Рассмотрим одноатомный идеальный газ в количестве $n~\text{моль}$, который необходимо перевести из начального состояния $A(p_A,V_A,T_A)$ в конечное состояние $B(p_B=p_A,V_B=2V_A,T_B)$, как показано на рисунке.
Существует ли такой процесс, приводящий из $A$ в $B$, что в нём подведённая к газу теплота равна изменению его внутренней энергии?
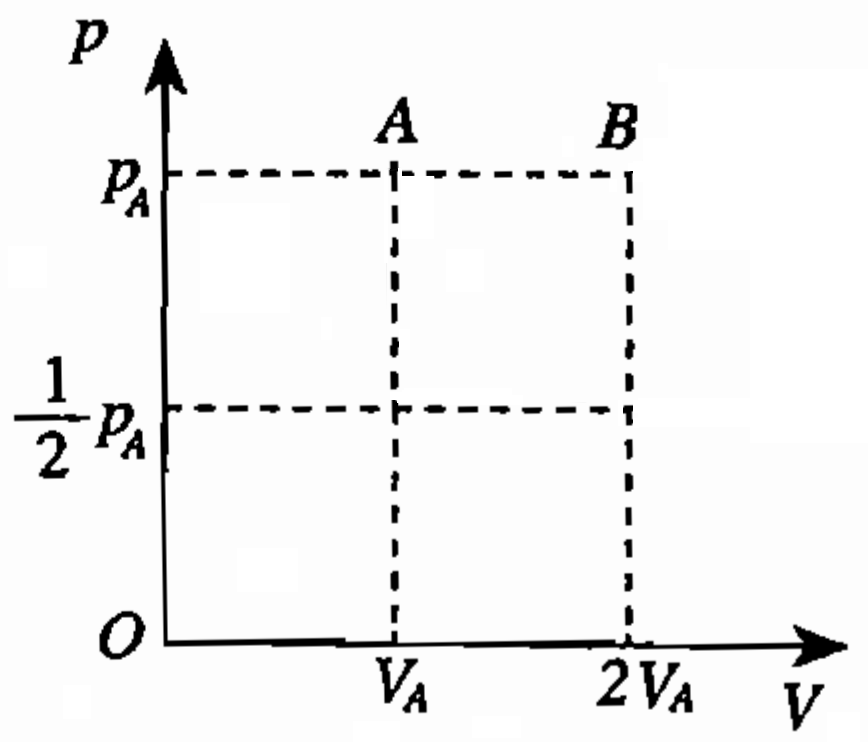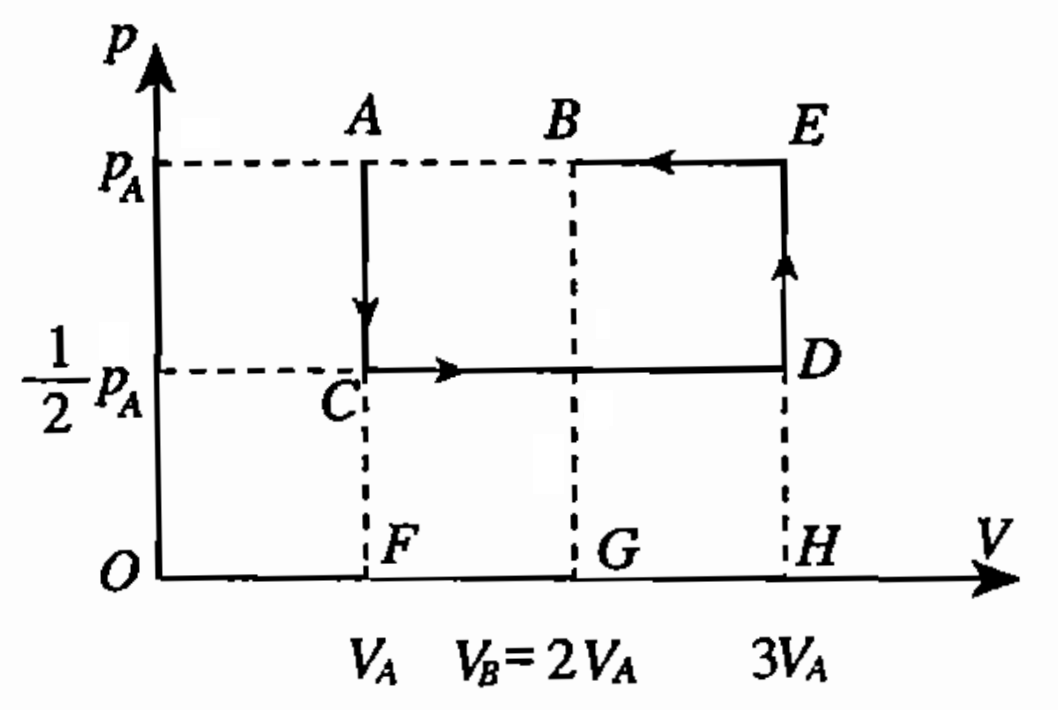
Темы:
T, Термодинамика, Китайские, Теплота, Первое начало термодинамики